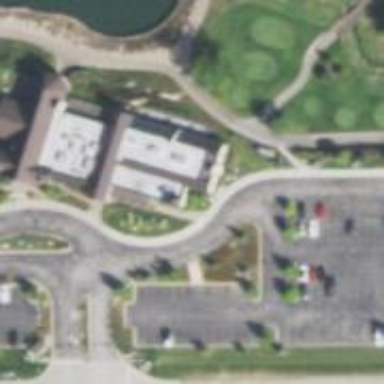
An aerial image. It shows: Path for both road and golf.